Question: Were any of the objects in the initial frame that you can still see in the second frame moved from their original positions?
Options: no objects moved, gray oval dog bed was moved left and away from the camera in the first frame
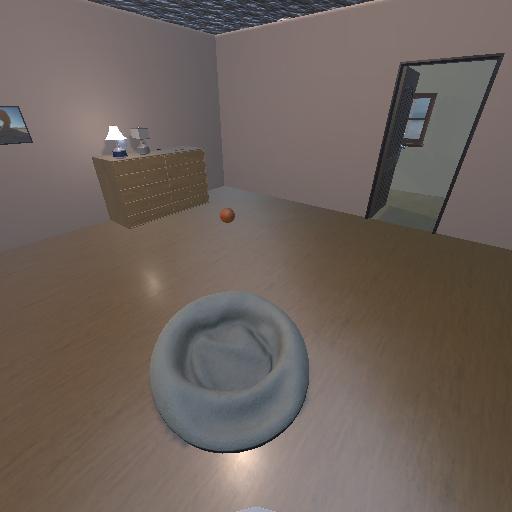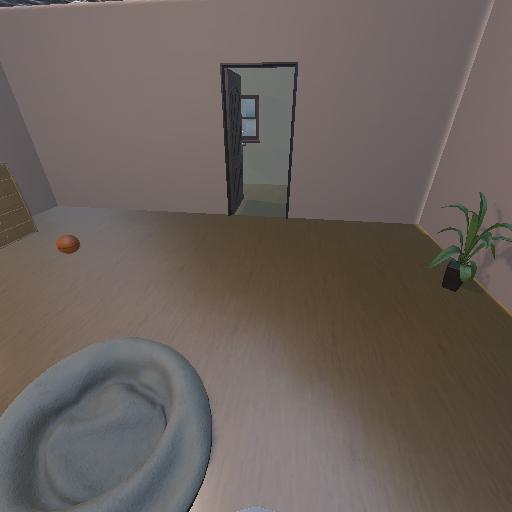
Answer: no objects moved